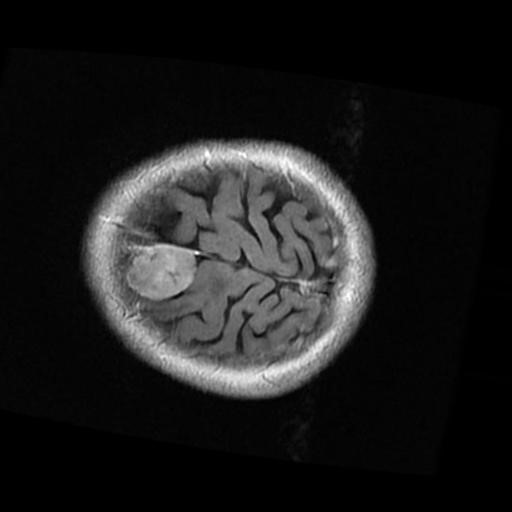
Label: brain_menin